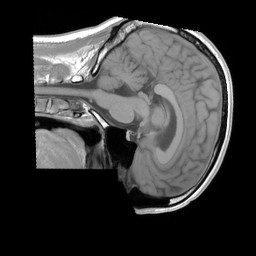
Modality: T1w
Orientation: sagittal
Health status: ill
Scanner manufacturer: siemens
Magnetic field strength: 3 T
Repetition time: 0.4 s
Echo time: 0.00246 s